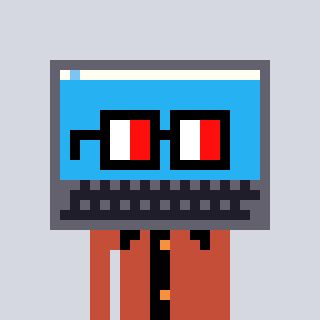
a pixel art character with square glasses with black frames and red eyes, a laptop-shaped head and a rust-colored body on a cool background